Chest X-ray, PA view. Patient: 32 years old, sex M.
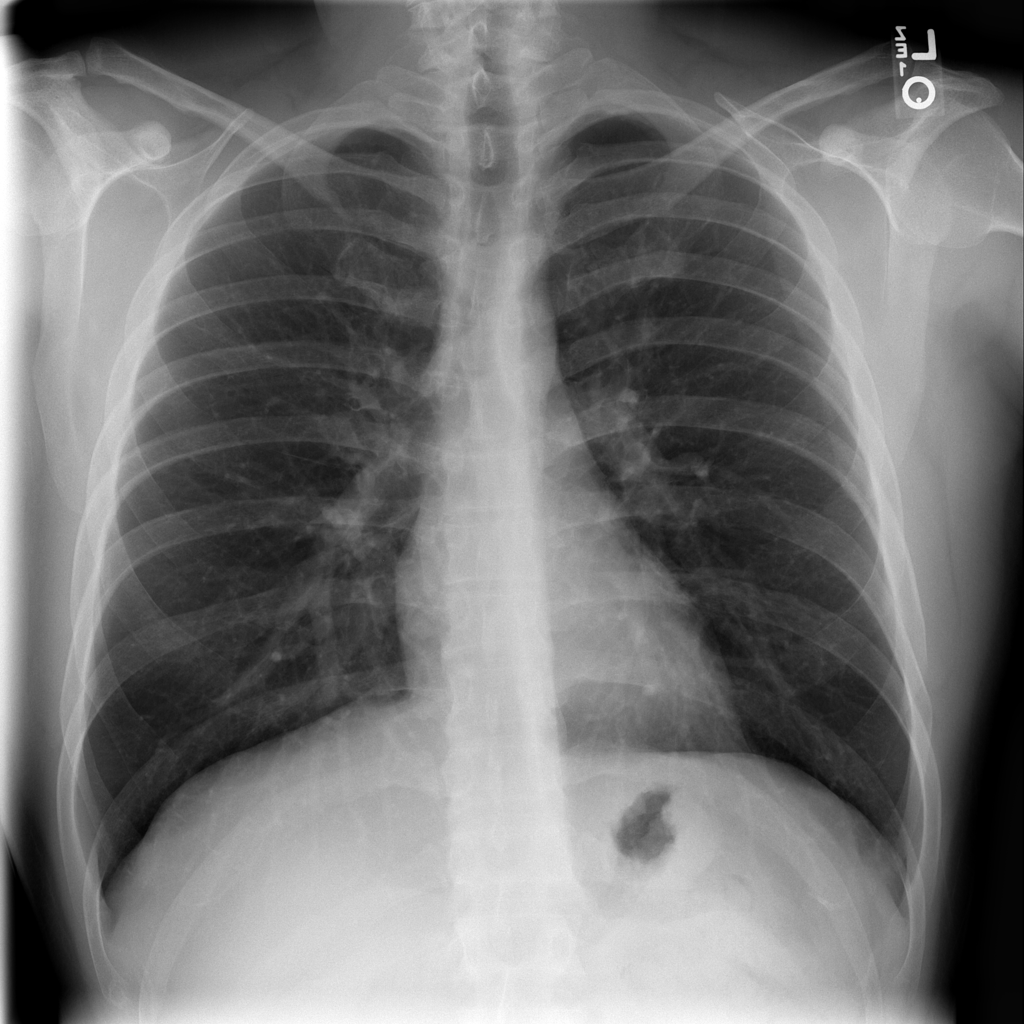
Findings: No Finding